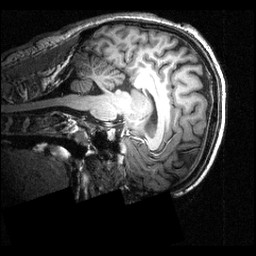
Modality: T1w
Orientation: sagittal
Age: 27
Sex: male
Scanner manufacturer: siemens
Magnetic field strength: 3.951 T
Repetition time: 1.5 s
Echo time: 0.00335 s